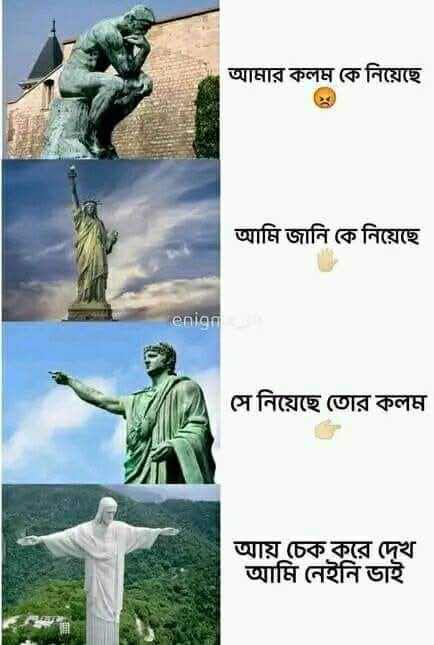
Text: আমার কলম কে নিয়েছে
আমি জানি কে নিয়েছে
সে নিয়েছে তোর কলম
আয় চেক করে দেখ আমি নেইনি ভাই
Label: Non Hate